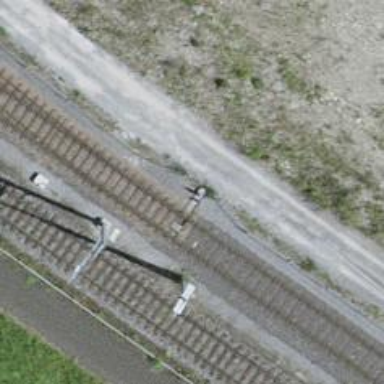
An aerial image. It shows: Railway switch.